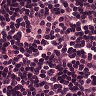
Metastatic tissue present: no